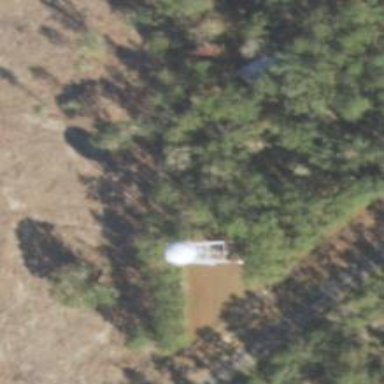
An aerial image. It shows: Water tower that is man-made.